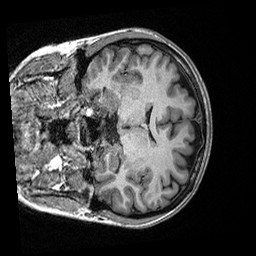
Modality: T1w
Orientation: coronal
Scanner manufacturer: ge
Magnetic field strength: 3 T
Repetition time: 2.349 s
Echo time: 0.002968 s